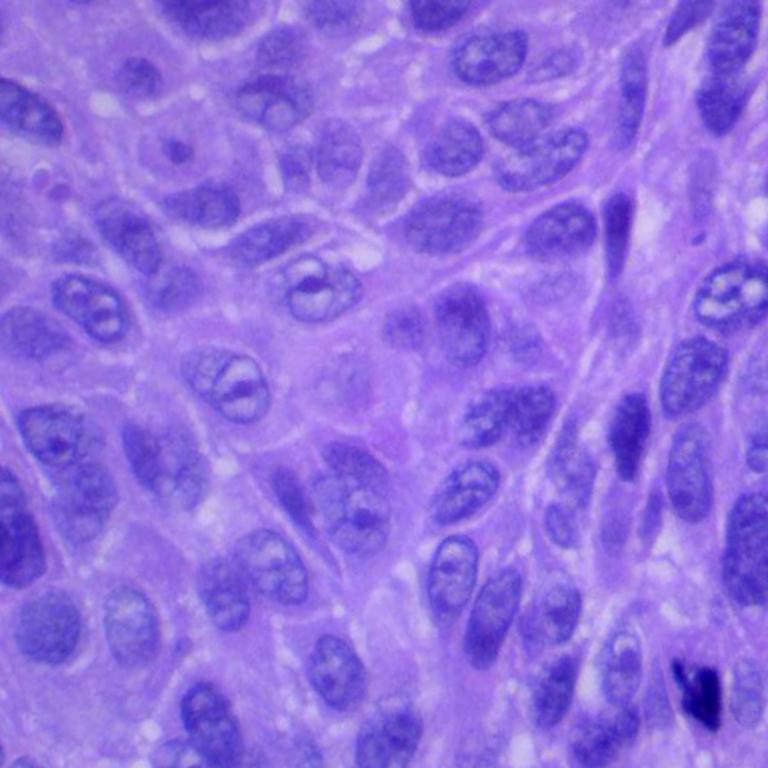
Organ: lung
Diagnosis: squamous carcinomas